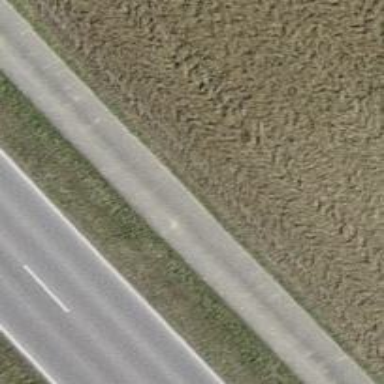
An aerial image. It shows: Asphalt track with grade1 tracktype.